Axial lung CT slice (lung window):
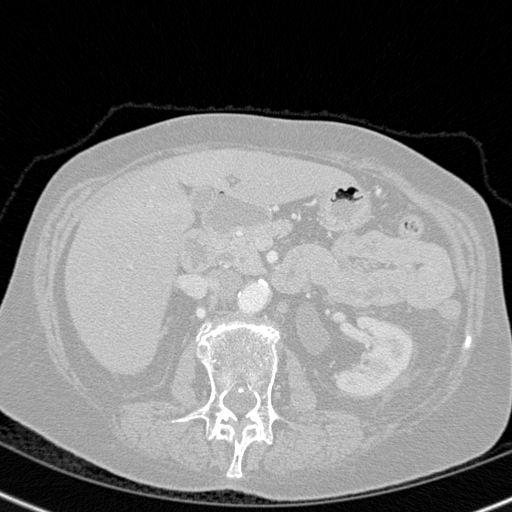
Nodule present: no